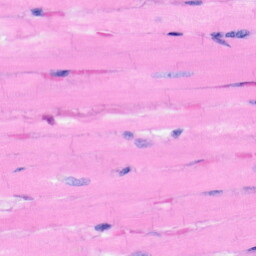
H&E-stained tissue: Heart